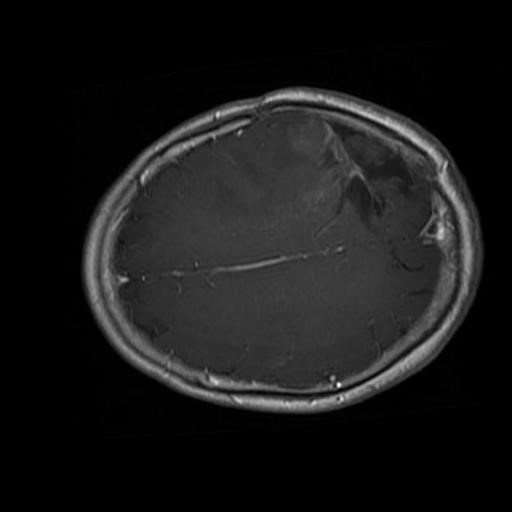
Label: brain_glioma